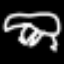
Label: frog